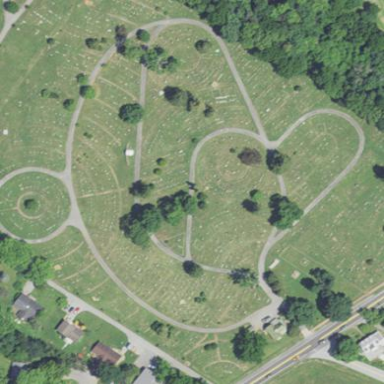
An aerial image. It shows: Cemetery.